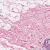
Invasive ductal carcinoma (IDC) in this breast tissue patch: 0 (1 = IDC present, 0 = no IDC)